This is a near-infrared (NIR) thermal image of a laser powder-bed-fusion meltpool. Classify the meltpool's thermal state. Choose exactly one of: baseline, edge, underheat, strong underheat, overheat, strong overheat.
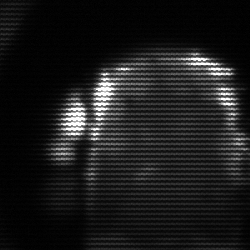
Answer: baseline